Field crop: maize
Growth stage: 2
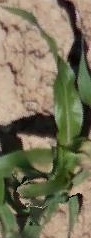
Species: maize